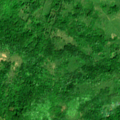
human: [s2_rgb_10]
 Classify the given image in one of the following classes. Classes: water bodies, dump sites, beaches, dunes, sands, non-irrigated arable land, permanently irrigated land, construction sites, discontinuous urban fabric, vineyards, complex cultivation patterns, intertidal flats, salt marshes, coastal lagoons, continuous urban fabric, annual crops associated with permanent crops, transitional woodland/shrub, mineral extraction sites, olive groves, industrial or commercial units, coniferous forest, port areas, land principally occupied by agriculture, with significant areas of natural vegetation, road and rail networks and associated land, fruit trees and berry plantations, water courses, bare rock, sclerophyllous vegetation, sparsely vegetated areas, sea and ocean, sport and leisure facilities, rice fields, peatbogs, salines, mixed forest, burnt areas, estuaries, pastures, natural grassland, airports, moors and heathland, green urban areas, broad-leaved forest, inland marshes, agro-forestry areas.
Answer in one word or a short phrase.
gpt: land principally occupied by agriculture, with significant areas of natural vegetation, broad-leaved forest